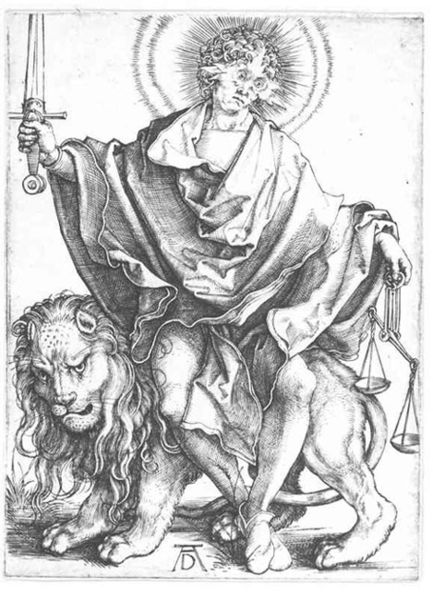
Titel: Die Sonne der Gerechtigkeit (Sol Justitiae)
Künstler: Albrecht Dürer
Standort: Karlsruhe
Institution: Staatliche Kunsthalle Karlsruhe
Schlagwörter: fuß, hand, kampf, kopf, kämpfer, mann, umhang, weiß, sitzen, finger, frau, grau, licht, nase, schwarz, zeichnung, blick, gras, tier, alt, wand, augen, falten, gesicht, halten, mensch, signatur, sonne, gewand, haare, mantel, locken, reiter, sack, engel, beine, fell, mähne, reiten, schwanz, bein, man, schuhe, schwer, grafik, wild, grimmig, sitzt, faltenwurf, ad, knie, waage, wage, maske, links, strahlen, kohle, druck, druckgraphik, schwarz weiss, stich, schwert, allegorie, schein, gerechtigkeit, justiz, heiligenschein, nimbus, christus, jesus, heiliger, löwe, dürer, sol, heilig, gloriole, tunika, erzengel, prophet, tatzen, michael, justitia, balance, richten, markus, tieger, albrecht, albrecht dürer, verwildert, glorie, strahlenkranz, evangelist, imperator, hieronimus, jüngster tag, iustitia, waagschale, schwerd, auferstanden, lux, chwert, wagge, graifk, #signatur, erzenge, jusitia, heiligenscheibn, +ad, sol regis, justitita, lowew, gerbrunn